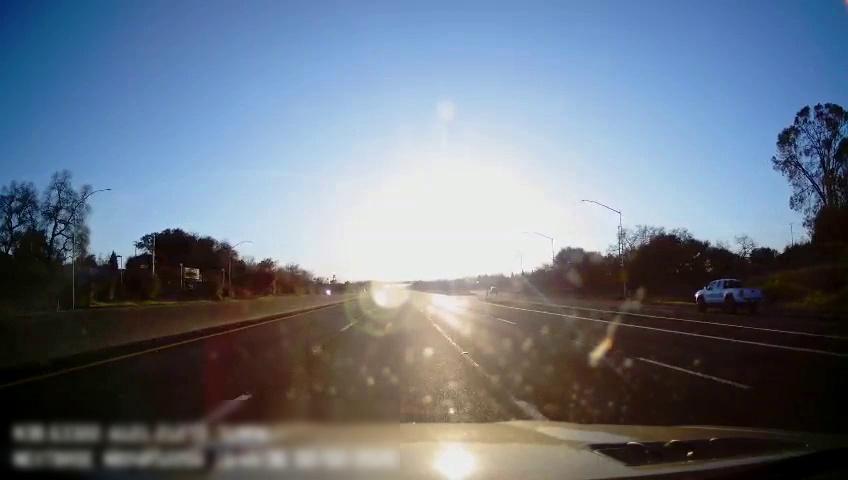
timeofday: Day
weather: Sunny
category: Drivable Space
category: Vehicles | Truck
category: Lanes | Alternate Lane
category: Lanes | Alternate Lane
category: Lanes | Current Lane
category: Lanes | Current Lane
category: Lanes | Alternate Lane
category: Lanes | Alternate Lane